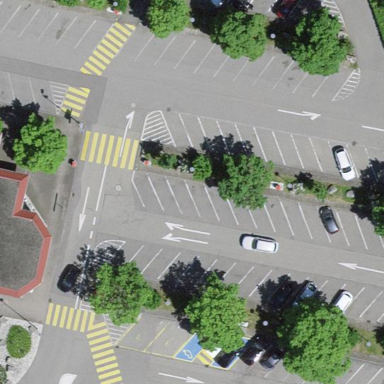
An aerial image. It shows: Parking area with asphalt surface.